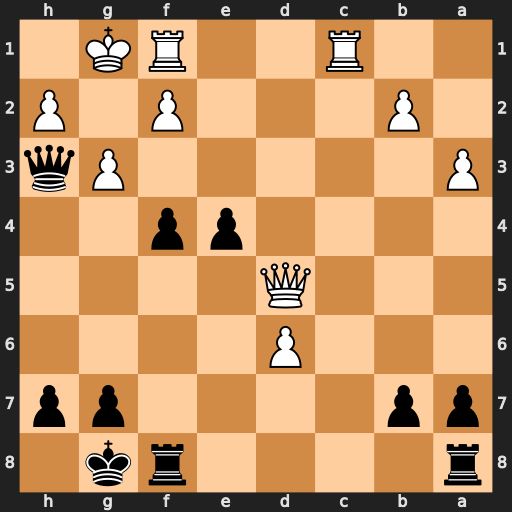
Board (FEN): r4rk1/pp4pp/3P4/3Q4/4pp2/P5Pq/1P3P1P/2R2RK1
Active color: b
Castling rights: -
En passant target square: -
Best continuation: Kh8 gxf4 Qg4+ Kh1 Qf3+